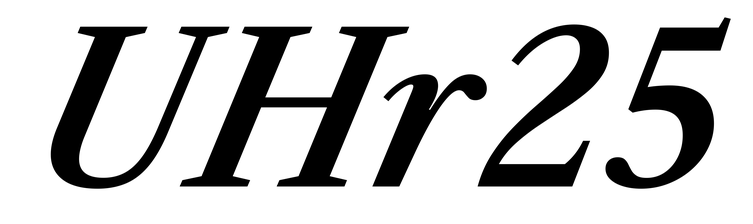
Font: LibreCaslonText-Italic_SemiBold_Italic